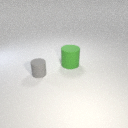
small gray rubber cylinder in front of large green rubber cylinder